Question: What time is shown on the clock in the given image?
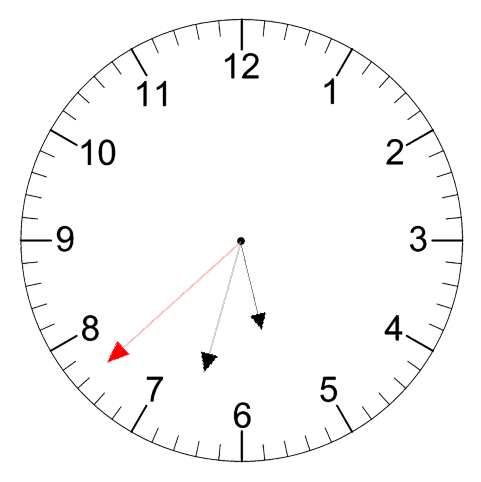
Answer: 05:32:38